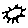
Label: sun